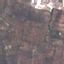
Label: PermanentCrop